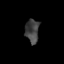
Tissue: lung
Cell type: Epithelial cells
Senescence score: 0.1716
Nuclear area (px): 311
Mean DAPI intensity: 66.836